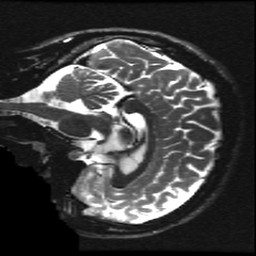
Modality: T2w
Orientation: sagittal
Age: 17
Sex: female
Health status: ill
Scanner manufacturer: ge
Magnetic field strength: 3 T
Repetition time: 7.5 s
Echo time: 0.1015 s